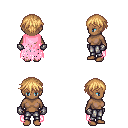
a pixel art fantasy rpg character, female body template, human, dark skin, pink tattered cape, metal pants, light blonde short bangs hairstyle, metal gloves, four views (front, back, left, right), 2x2 character sprite sheet, small pixel art, hard edges, no anti-aliasing